八年级 · 立体几何学
如图, 在平行四边形 $A B C D$ 中, $\angle B=30^{\circ}$, 且 $B C=C A$, 将 $\triangle A B C$ 沿 $A C$ 翻折至 $\triangle A B^{\prime} C, A B^{\prime}$ 交 $C D$ 于点 $E$, 连接 $B^{\prime} D$.若 $A B=3 \sqrt{3}$, 则 $B^{\prime} D$ 的长度为 $(\quad)$

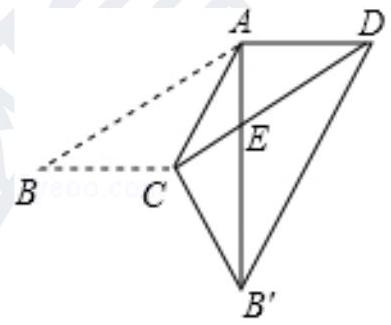
A. $6 \sqrt{3}$
B. $9 \sqrt{3}$
C. 6
D. 9
答案: C
解析: 作 $C M \perp A B$ 于 $M$, 如图所示:

由折叠的性质得： $B^{\prime} C=B C=A C, \angle A B^{\prime} C=\angle B=\angle C A B^{\prime}=30^{\circ}, A B^{\prime}=$

$A B=C D$,

$\because$ 四边形 $A B C D$ 是平行四边形,

$\therefore A D=C B, A B=C D, \angle A D C=\angle B=30^{\circ}, \angle B A D=\angle B C D=180^{\circ}-\angle B=$

$150^{\circ}$,

$\therefore \angle B^{\prime} A D=150^{\circ}-30^{\circ}-30^{\circ}=90^{\circ}$,

$\because B C=A C$,

$\therefore A M=B M=\frac{1}{2}$

$A B=\frac{3 \sqrt{3}}{2}, \angle B A C=\angle B=30^{\circ}$,

$\therefore C M=\frac{3}{2}$,

$\therefore A D=B C=2 C M=3$,

在 Rt $\triangle A B^{\prime} D$ 中, 由勾股定理得: $B^{\prime} D=\sqrt{A D^{2}+A B^{\prime 2}}=\sqrt{9+27}=6$,

故选 $C$.